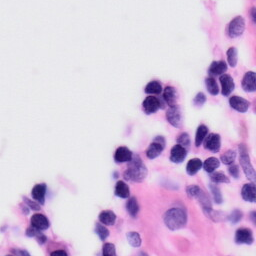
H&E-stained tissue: Skin